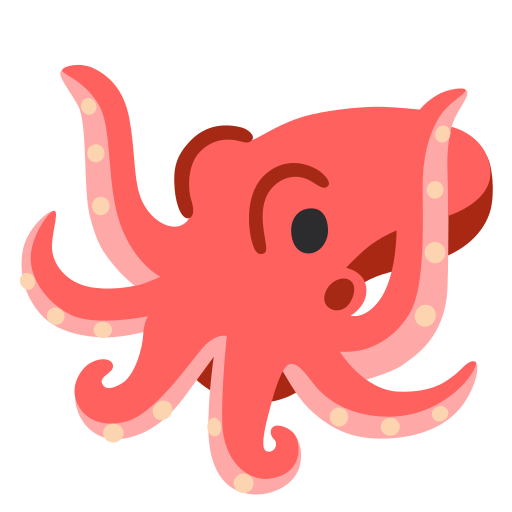
Emoji: 🐙